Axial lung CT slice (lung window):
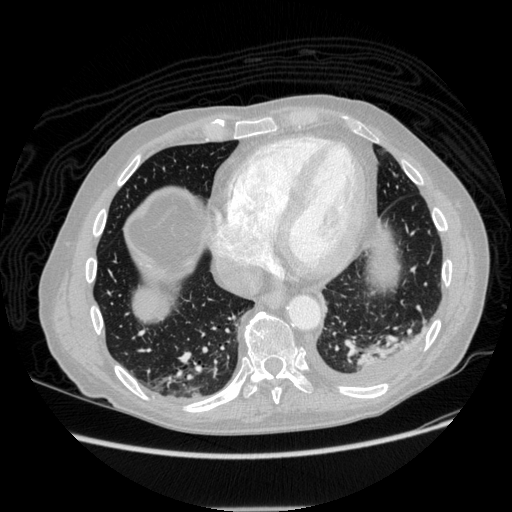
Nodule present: no